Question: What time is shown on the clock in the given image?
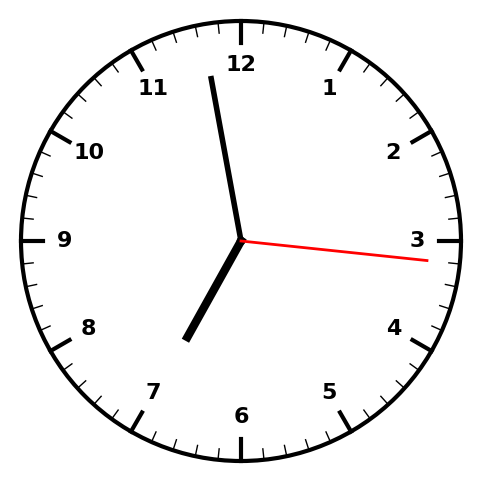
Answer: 06:58:16